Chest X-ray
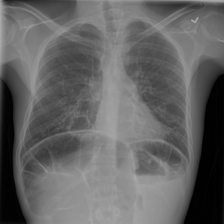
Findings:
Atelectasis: negative
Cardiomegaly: negative
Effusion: negative
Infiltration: negative
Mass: negative
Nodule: negative
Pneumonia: negative
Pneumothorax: negative
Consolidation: negative
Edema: negative
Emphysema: negative
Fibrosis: negative
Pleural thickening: negative
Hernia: negative